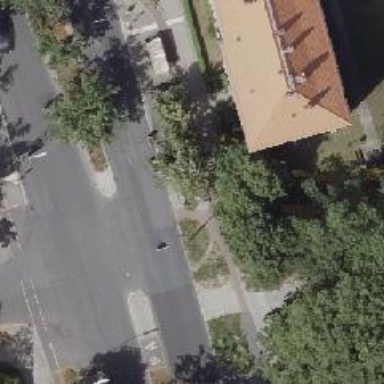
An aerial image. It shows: Secondary road with asphalt surface. There is cycle track on the right side of the road.